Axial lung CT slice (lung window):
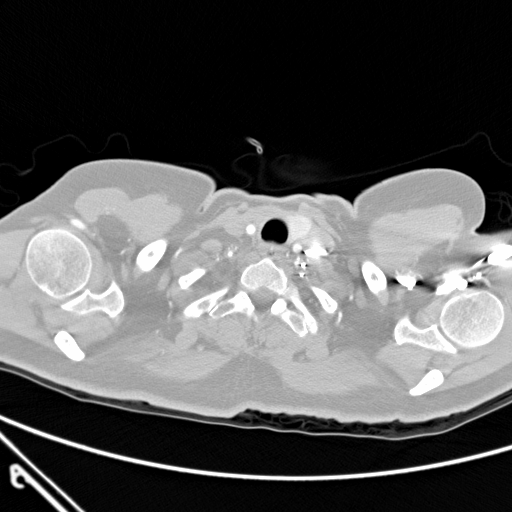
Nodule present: no